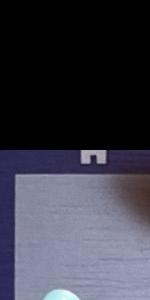
Label: Empty